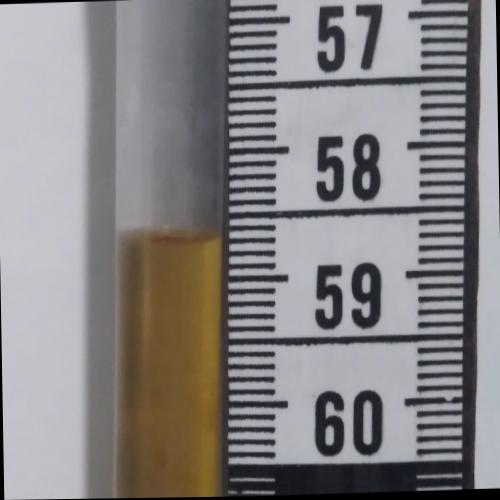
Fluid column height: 58.7 cm